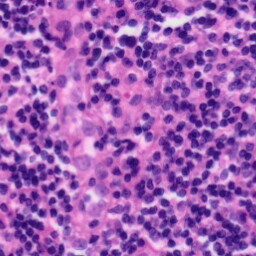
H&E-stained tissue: Tonsil